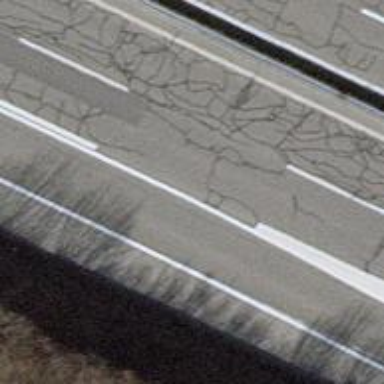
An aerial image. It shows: Motorway link.